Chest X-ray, AP view. Patient: 44 years old, sex F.
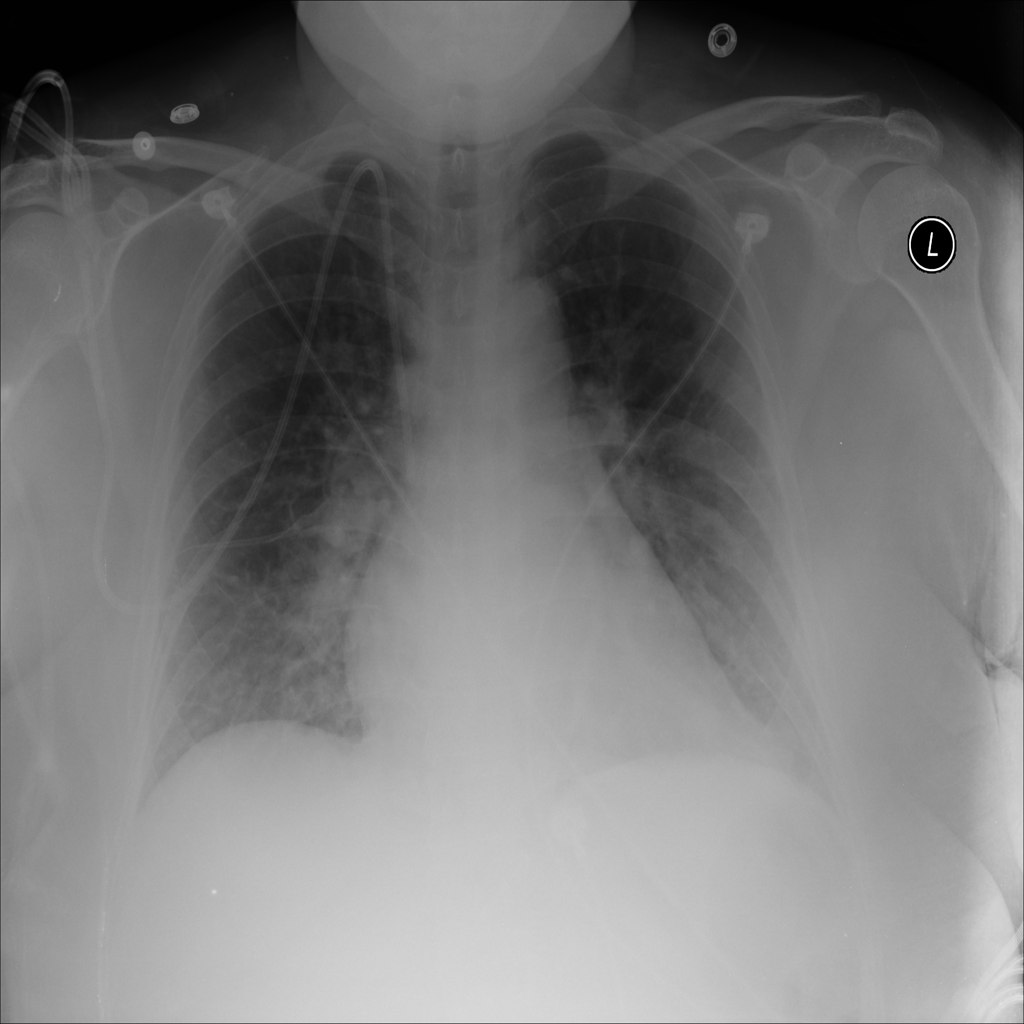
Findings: No Finding